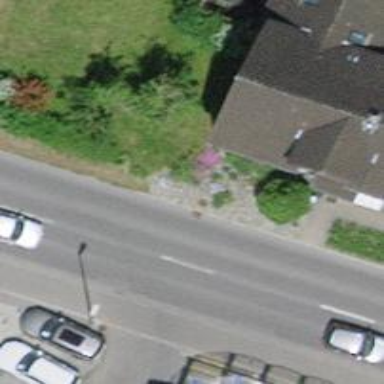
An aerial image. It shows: Primary road with asphalt surface.